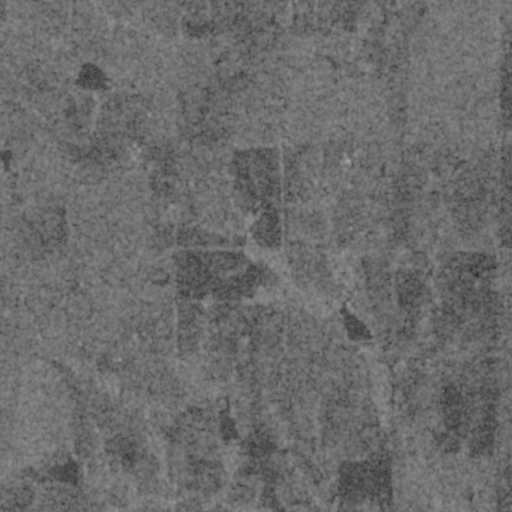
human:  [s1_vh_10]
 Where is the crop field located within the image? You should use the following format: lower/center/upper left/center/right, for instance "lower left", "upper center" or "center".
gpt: The crop field is located in the lower right of the image.
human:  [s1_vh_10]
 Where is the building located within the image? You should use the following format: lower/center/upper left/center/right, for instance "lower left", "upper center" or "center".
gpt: The building is located in the lower center of the image.
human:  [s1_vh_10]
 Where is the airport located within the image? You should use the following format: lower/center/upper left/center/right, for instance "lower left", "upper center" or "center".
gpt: There is no airport in the image.

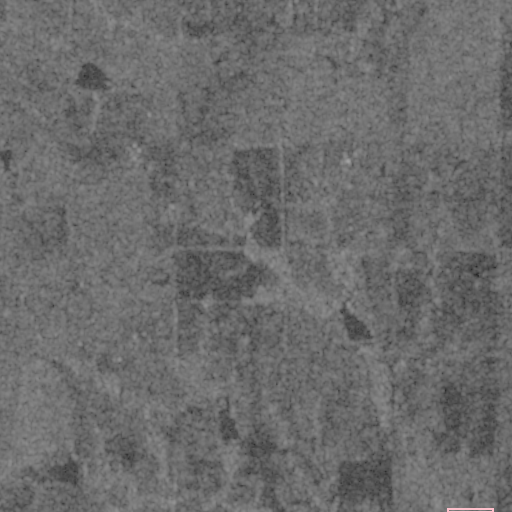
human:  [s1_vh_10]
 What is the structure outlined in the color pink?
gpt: The structure outlined in pink is a crop field.
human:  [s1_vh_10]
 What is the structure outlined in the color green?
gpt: There is no green outline.